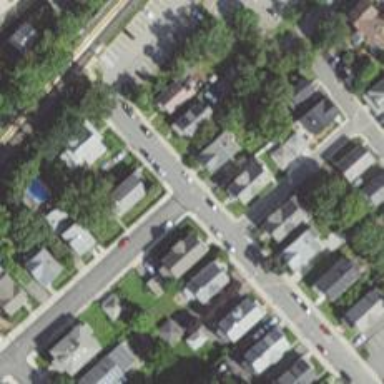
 lined with residential properties on both sides."